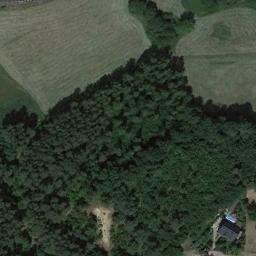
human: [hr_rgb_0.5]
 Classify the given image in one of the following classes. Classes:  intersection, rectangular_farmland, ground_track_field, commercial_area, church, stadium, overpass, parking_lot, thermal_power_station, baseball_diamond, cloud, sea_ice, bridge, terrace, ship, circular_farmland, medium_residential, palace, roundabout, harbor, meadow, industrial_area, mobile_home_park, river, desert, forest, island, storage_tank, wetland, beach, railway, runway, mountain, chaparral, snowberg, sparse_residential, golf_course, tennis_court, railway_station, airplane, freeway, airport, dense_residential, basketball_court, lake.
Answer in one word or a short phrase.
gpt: forest